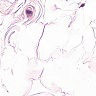
Metastatic tissue present: no